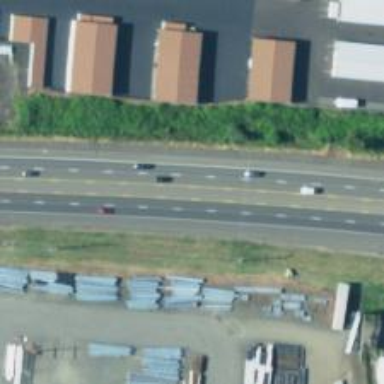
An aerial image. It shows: Asphalt trunk highway which is also expressway.